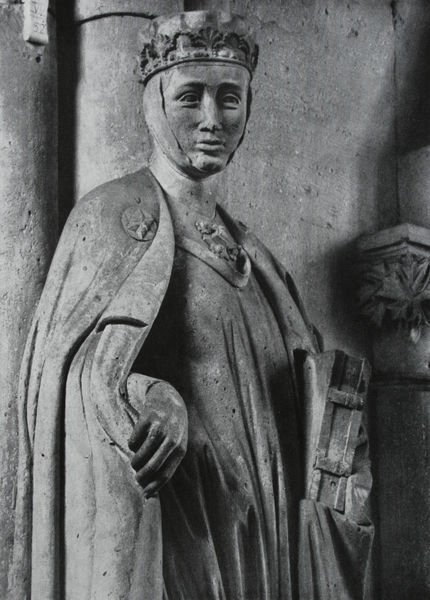
Titel: Gerburg
Standort: Naumburg (Saale)
Institution: Dom
Schlagwörter: hand, kopf, schatten, umhang, weiß, ausschnitt, finger, frau, grau, kleid, licht, marmor, mund, nase, pfeiler, schmuck, schwarz, säule, säulen, blick, dame, schleier, tuch, haube, jung, wand, augen, bibel, falten, gesicht, halten, kragen, stehen, stein, bild, bildnis, herr, porträt, kirche, figur, gewand, mantel, brosche, gotik, kinn, krone, lippen, skulptur, statue, relief, halsband, detail, ornamente, faltenwurf, plastik, foto, fotografie, photographie, buch, kirch, stern, dom, schwarzweiß, orden, kasten, photo, sandstein, toga, mittelalter, binde, herrscherin, königin, konsole, heilige, maria, madonna, kaiserin, kronr, brauch, steinmetzarbeit, skultpur, stifterin, stifter, fibel, herzogin, naumburg, sakralplastik, gewnd, detaik, gräfin, bamberg, mentel, mantek, steinskulptur, ute, uta, uta von naumburg, hl uta, stifer, dom naumburg, kirchenskulptur